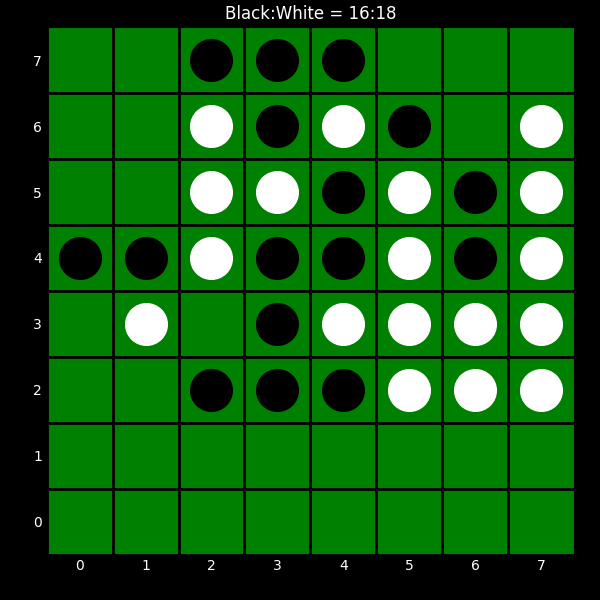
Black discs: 16
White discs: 18